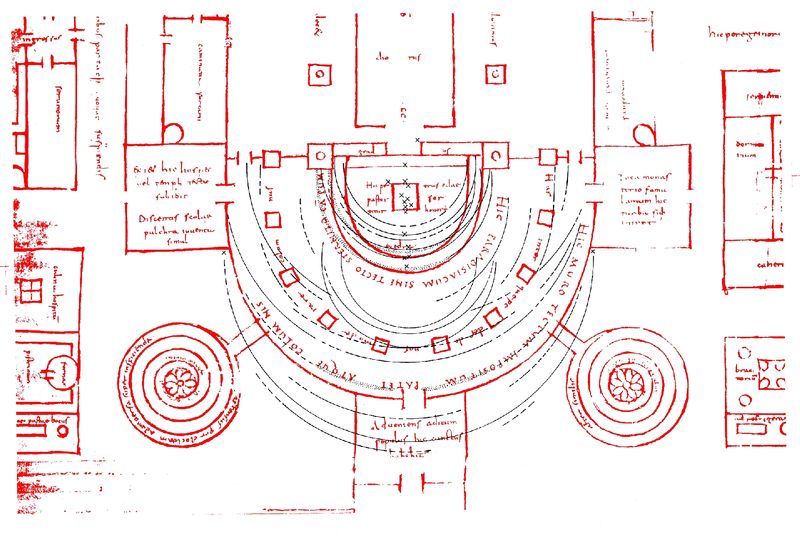
Titel: Stiftskirche St. Gallen
Standort: St. Gallen, Benediktinerkloster (EU - CH)
Schlagwörter: skizze, säule, säulen, zeichnung, gebäude, rot, kirche, eingang, dom, linie, beschriftung, kalotte, mittelalter, apsis, plan, höfe, grundriss, architekt, goldener schnitt, latein, raumaufteilung, blaupause, technisch, zirkel, 17.jahrhundert, techisch